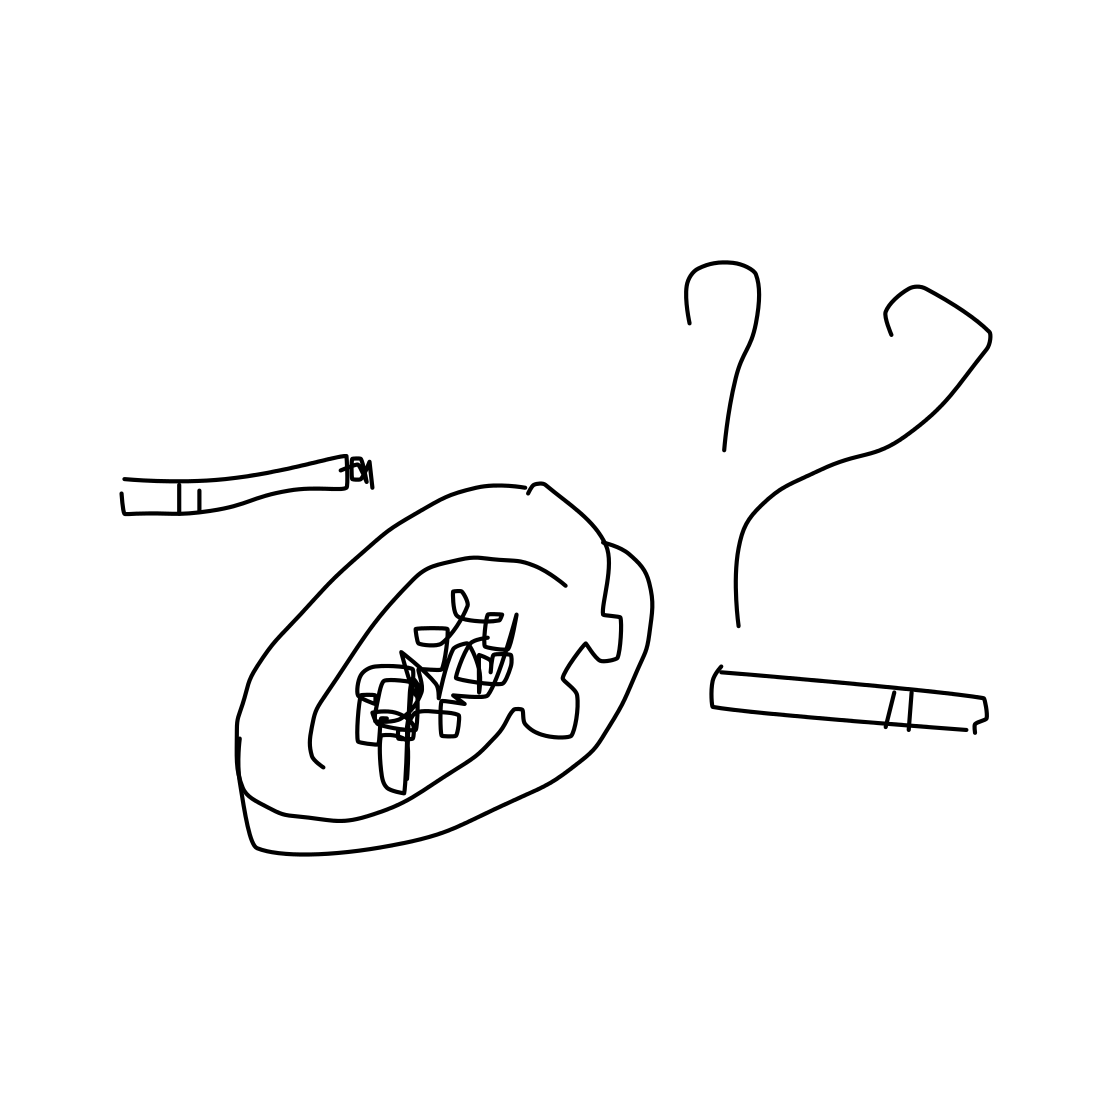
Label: ashtray